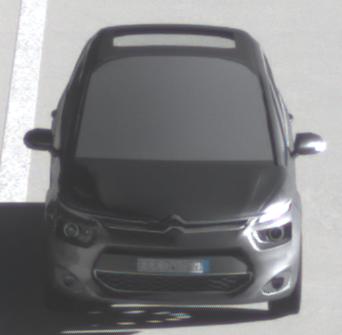
Make: Citroen
Model: Grand C4 Picasso VTi 120
Detailed model: Grand C4 Picasso (II)
Model produced from: 2013/10
Model produced until: 2015/02
Doors: 5
Color: gray
Road condition: dry road
Daytime: morning or afternoon
Contrast: high contrast